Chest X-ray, AP view. Patient: 15 years old, sex F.
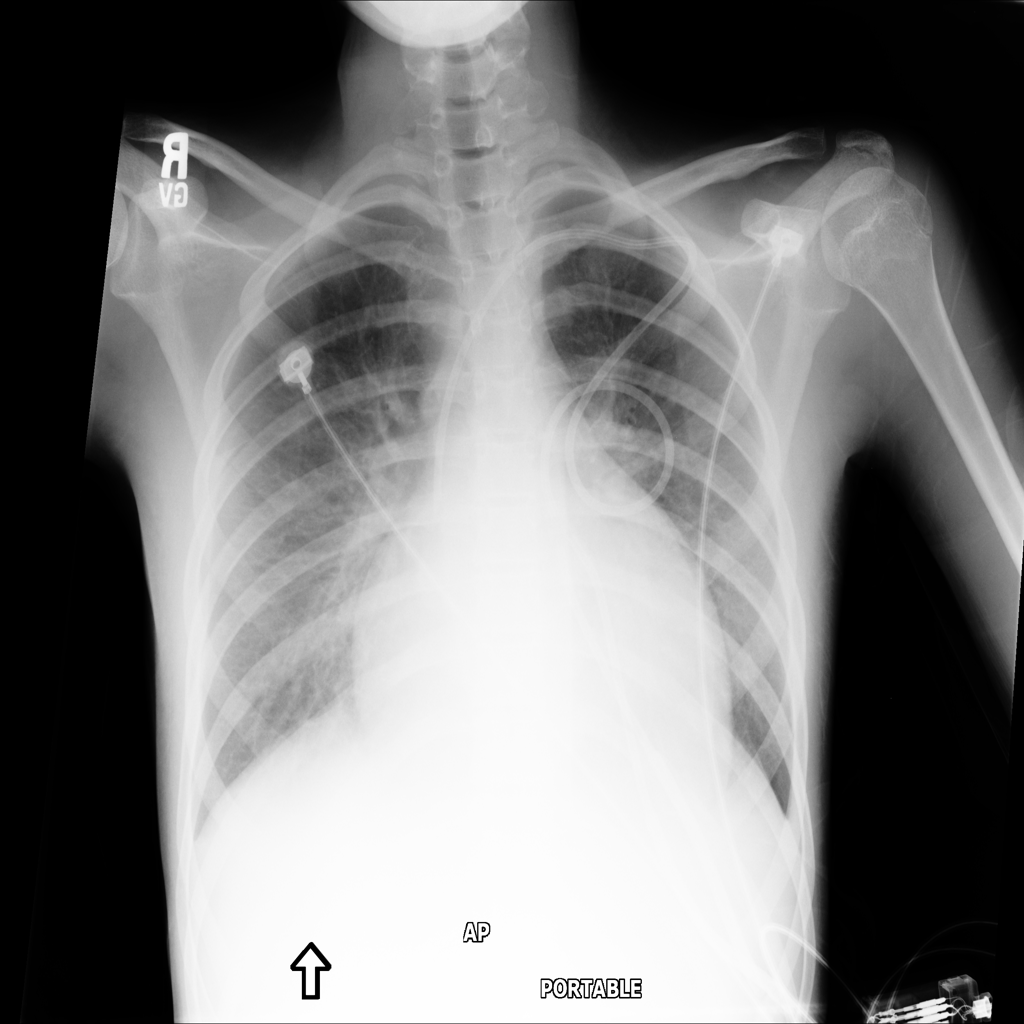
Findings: Cardiomegaly, Edema, Effusion, Infiltration